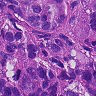
Metastatic tissue present: yes